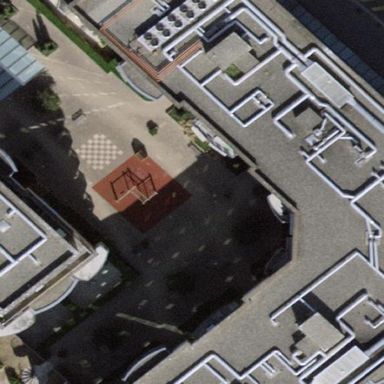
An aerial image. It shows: Mall building that consists of apartments.